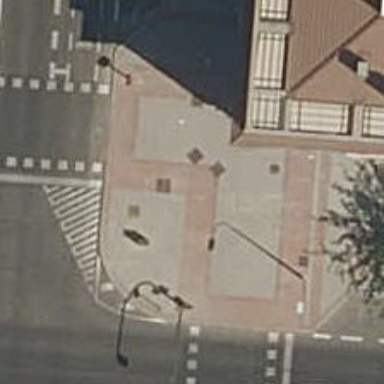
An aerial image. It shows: Sidewalk along the footway.